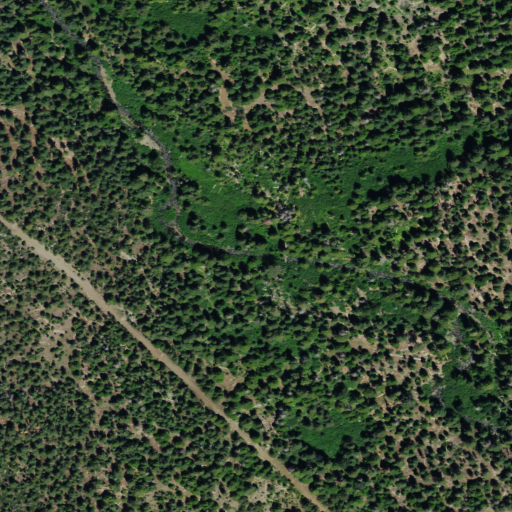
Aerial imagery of valley in California named Coon Hollow containing evergreen forest and open development